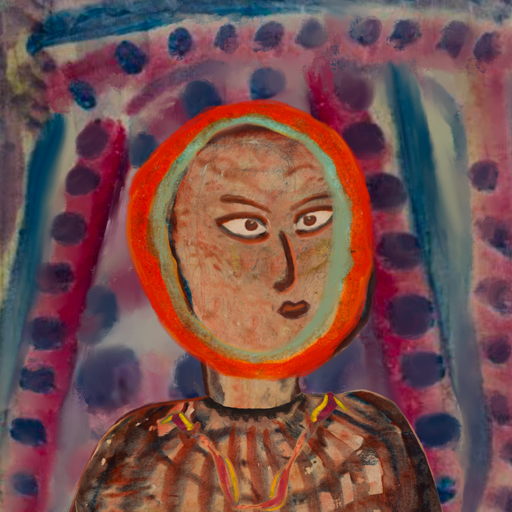
Background: HillGirl, Head And Neck Side: Orphan, Face Side: Roy_Bahadur, Bust: Orphan, Hair Side: Sisters, Head Accessory: Blank, Second Necklace: Gypsy_Mother_1, Necklace: Blank, Baby: Blank